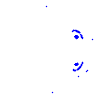
Particle: pion